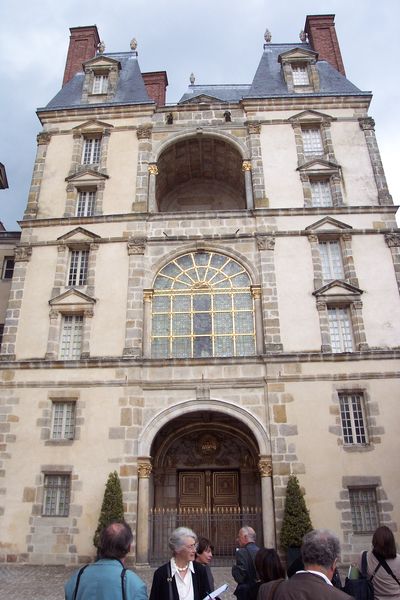
Titel: Schloss Fontainebleau unter Franz I.
Künstler: Gilles Le Breton
Standort: Fontainebleau, Schloss (EU - F)
Schlagwörter: mann, bäume, frauen, menschen, fenster, frau, männer, säulen, dach, gebäude, haus, schloss, zaun, stein, gitter, kirche, gold, personen, renaissance, schornstein, balkon, bogen, giebel, rundbogen, verzierung, hoch, tor, foto, fotografie, photographie, eingang, eisen, burg, türme, rathaus, photo, dreiecksgiebel, portal, pforte, sandstein, glasfenster, residenz, schiefer, fotographie, dreigeschossig, augsburg, ratshaus, gitte